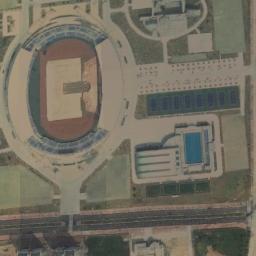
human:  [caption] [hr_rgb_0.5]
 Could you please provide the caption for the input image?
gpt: The stadium is on the bare land next to some buildings and roads .

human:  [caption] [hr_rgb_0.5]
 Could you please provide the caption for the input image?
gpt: This oval stadium has yellow and blue chairs on both sides .

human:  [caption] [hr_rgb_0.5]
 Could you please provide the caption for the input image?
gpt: There is a road next to the stadium .

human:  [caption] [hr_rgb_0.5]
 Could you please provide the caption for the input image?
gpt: Oval parking lot surrounded by buildings and roads .

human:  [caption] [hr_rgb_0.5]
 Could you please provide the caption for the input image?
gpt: There are some green lawns around the stadium .